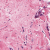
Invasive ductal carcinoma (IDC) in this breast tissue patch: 1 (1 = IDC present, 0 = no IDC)